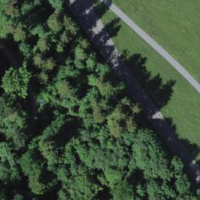
EUNIS habitat code: 41
Species observed at this site:
Symphoricarpos albus